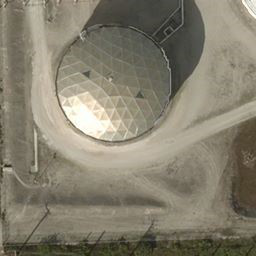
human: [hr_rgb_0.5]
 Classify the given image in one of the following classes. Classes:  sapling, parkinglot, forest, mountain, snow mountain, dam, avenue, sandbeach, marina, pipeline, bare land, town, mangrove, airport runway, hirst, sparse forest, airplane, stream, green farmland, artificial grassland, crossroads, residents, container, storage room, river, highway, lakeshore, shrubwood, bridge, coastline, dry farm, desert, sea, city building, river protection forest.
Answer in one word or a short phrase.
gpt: storage room